Question: I have a 'display: flex' on a '<summary>' tag with some child '<p>' elements. It should arrange them in a row, right? and it does, but only in Firefox. Not on Chrome (43.0.2357.81). Is it just me?

<URL>
'''
summary {
display: flex;
flex-flow: row wrap;
}
summary h3 {
display: block;
flex: 1 100%;
}
'''
'''
<summary>
<h3>Heading</h3>
<p>1</p>
<p>2</p>
<p>3</p>
</summary>
'''
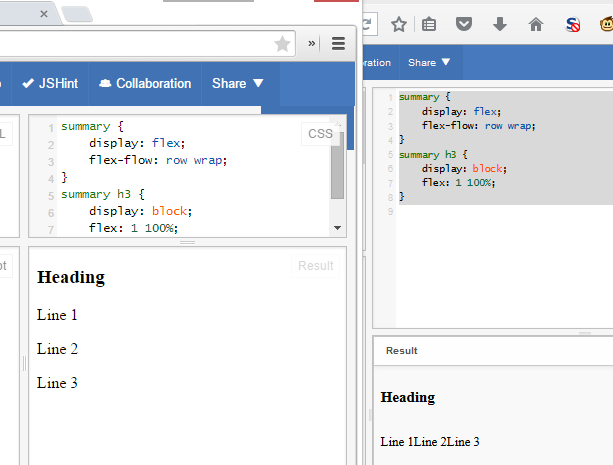
Answer: The <URL> element is not a structural tag, it has its own display properties. It is meant to be a toggled visibility box for the 'details' tag.
According to both the <URL> that you cannot override its display type.
EDIT: The 'summary' tag is now implemented in Firefox as well, as of version 49.